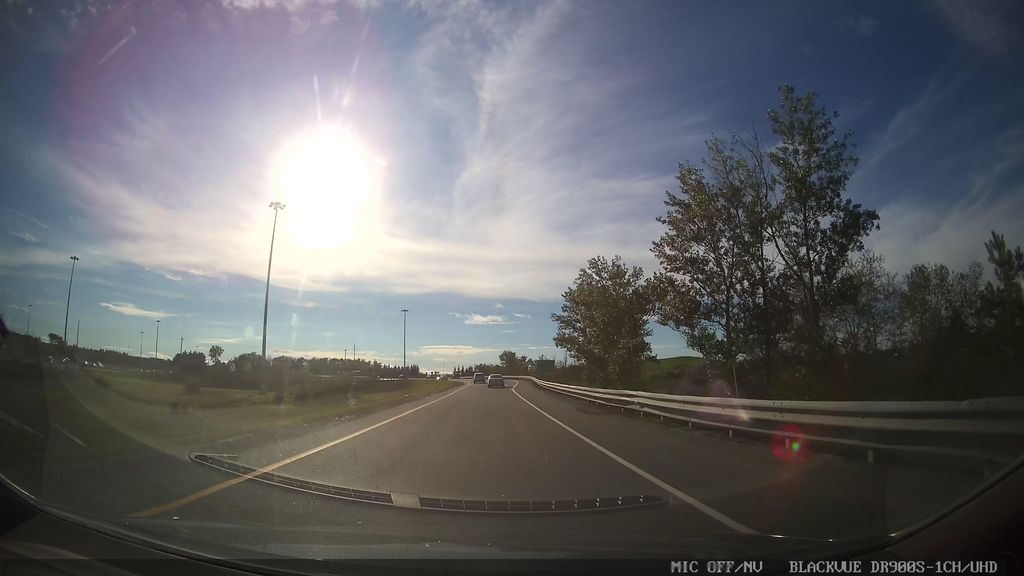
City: ottawa-gatineau